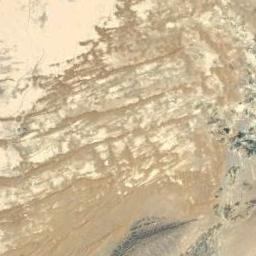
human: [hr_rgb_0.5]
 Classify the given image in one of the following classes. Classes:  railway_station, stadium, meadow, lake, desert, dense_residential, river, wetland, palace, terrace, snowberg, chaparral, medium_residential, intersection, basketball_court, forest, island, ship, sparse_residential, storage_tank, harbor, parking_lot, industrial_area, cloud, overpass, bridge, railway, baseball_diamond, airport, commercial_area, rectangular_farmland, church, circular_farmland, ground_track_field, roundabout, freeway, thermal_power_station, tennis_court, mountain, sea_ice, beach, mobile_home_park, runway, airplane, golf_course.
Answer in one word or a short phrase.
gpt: desert